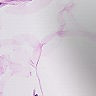
Metastatic tissue present: no